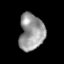
Tissue: skin
Cell type: Epithelial cells
Senescence score: 0.7899
Nuclear area (px): 888
Mean DAPI intensity: 153.387